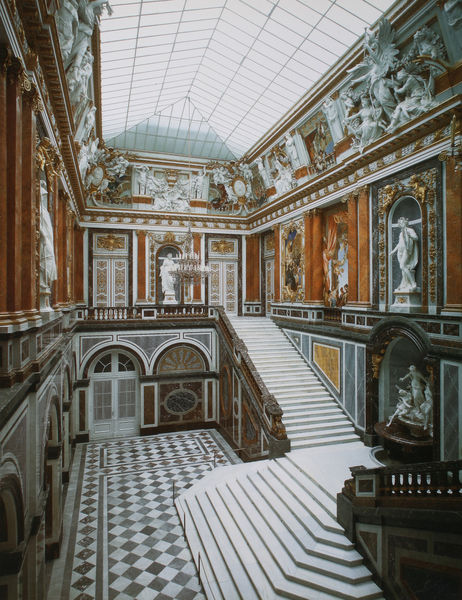
Titel: Das südliche Treppenhaus von Schloss Herrenchiemsee
Künstler: Georg Dollmann
Standort: Herrenchiemsee
Institution: Schloss Herrenchiemsee
Schlagwörter: blau, weiß, braun, fenster, glas, licht, marmor, orange, raum, schmuck, säule, säulen, tür, dach, rot, schloss, karo, muster, schachbrett, schachbrettmuster, wand, architektur, barock, bild, innenraum, boden, figur, gold, decke, innen, renaissance, rokoko, engel, skulptur, statue, bogen, türen, farben, hof, saal, figuren, rundbogen, treppe, treppen, wandmalerei, leuchter, stuck, aufgang, geländer, innenansicht, stufen, plastik, bemalt, halle, foto, fotografie, fussboden, eingang, nische, innenhof, palast, balustrade, fliesen, kachel, mosaik, gesims, skulpturen, plastiken, statuen, treppenhaus, historismus, museum, absatz, fließen, glasdach, ludwig, nischen, etage, oberlicht, lichthof, herrenchiemsee, wandrelief, teppen, figruen, skulputen, bunter marmor, farbenreich